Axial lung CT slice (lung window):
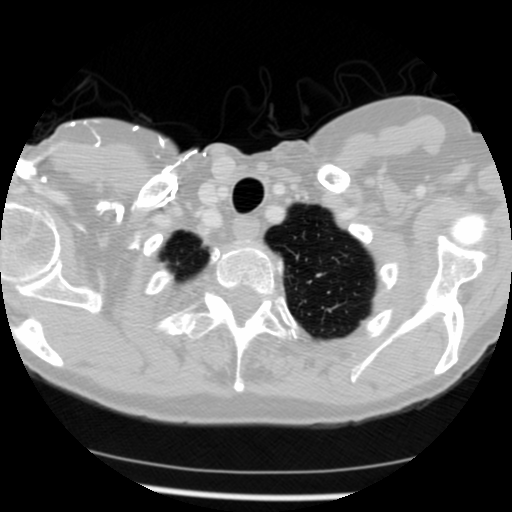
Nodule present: no